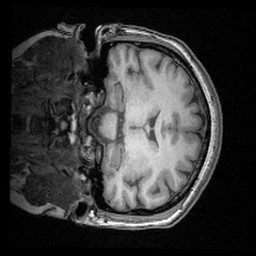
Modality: T1w
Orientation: coronal
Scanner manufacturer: ge
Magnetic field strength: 3 T
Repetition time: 0.008376 s
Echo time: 0.003268 s